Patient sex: M
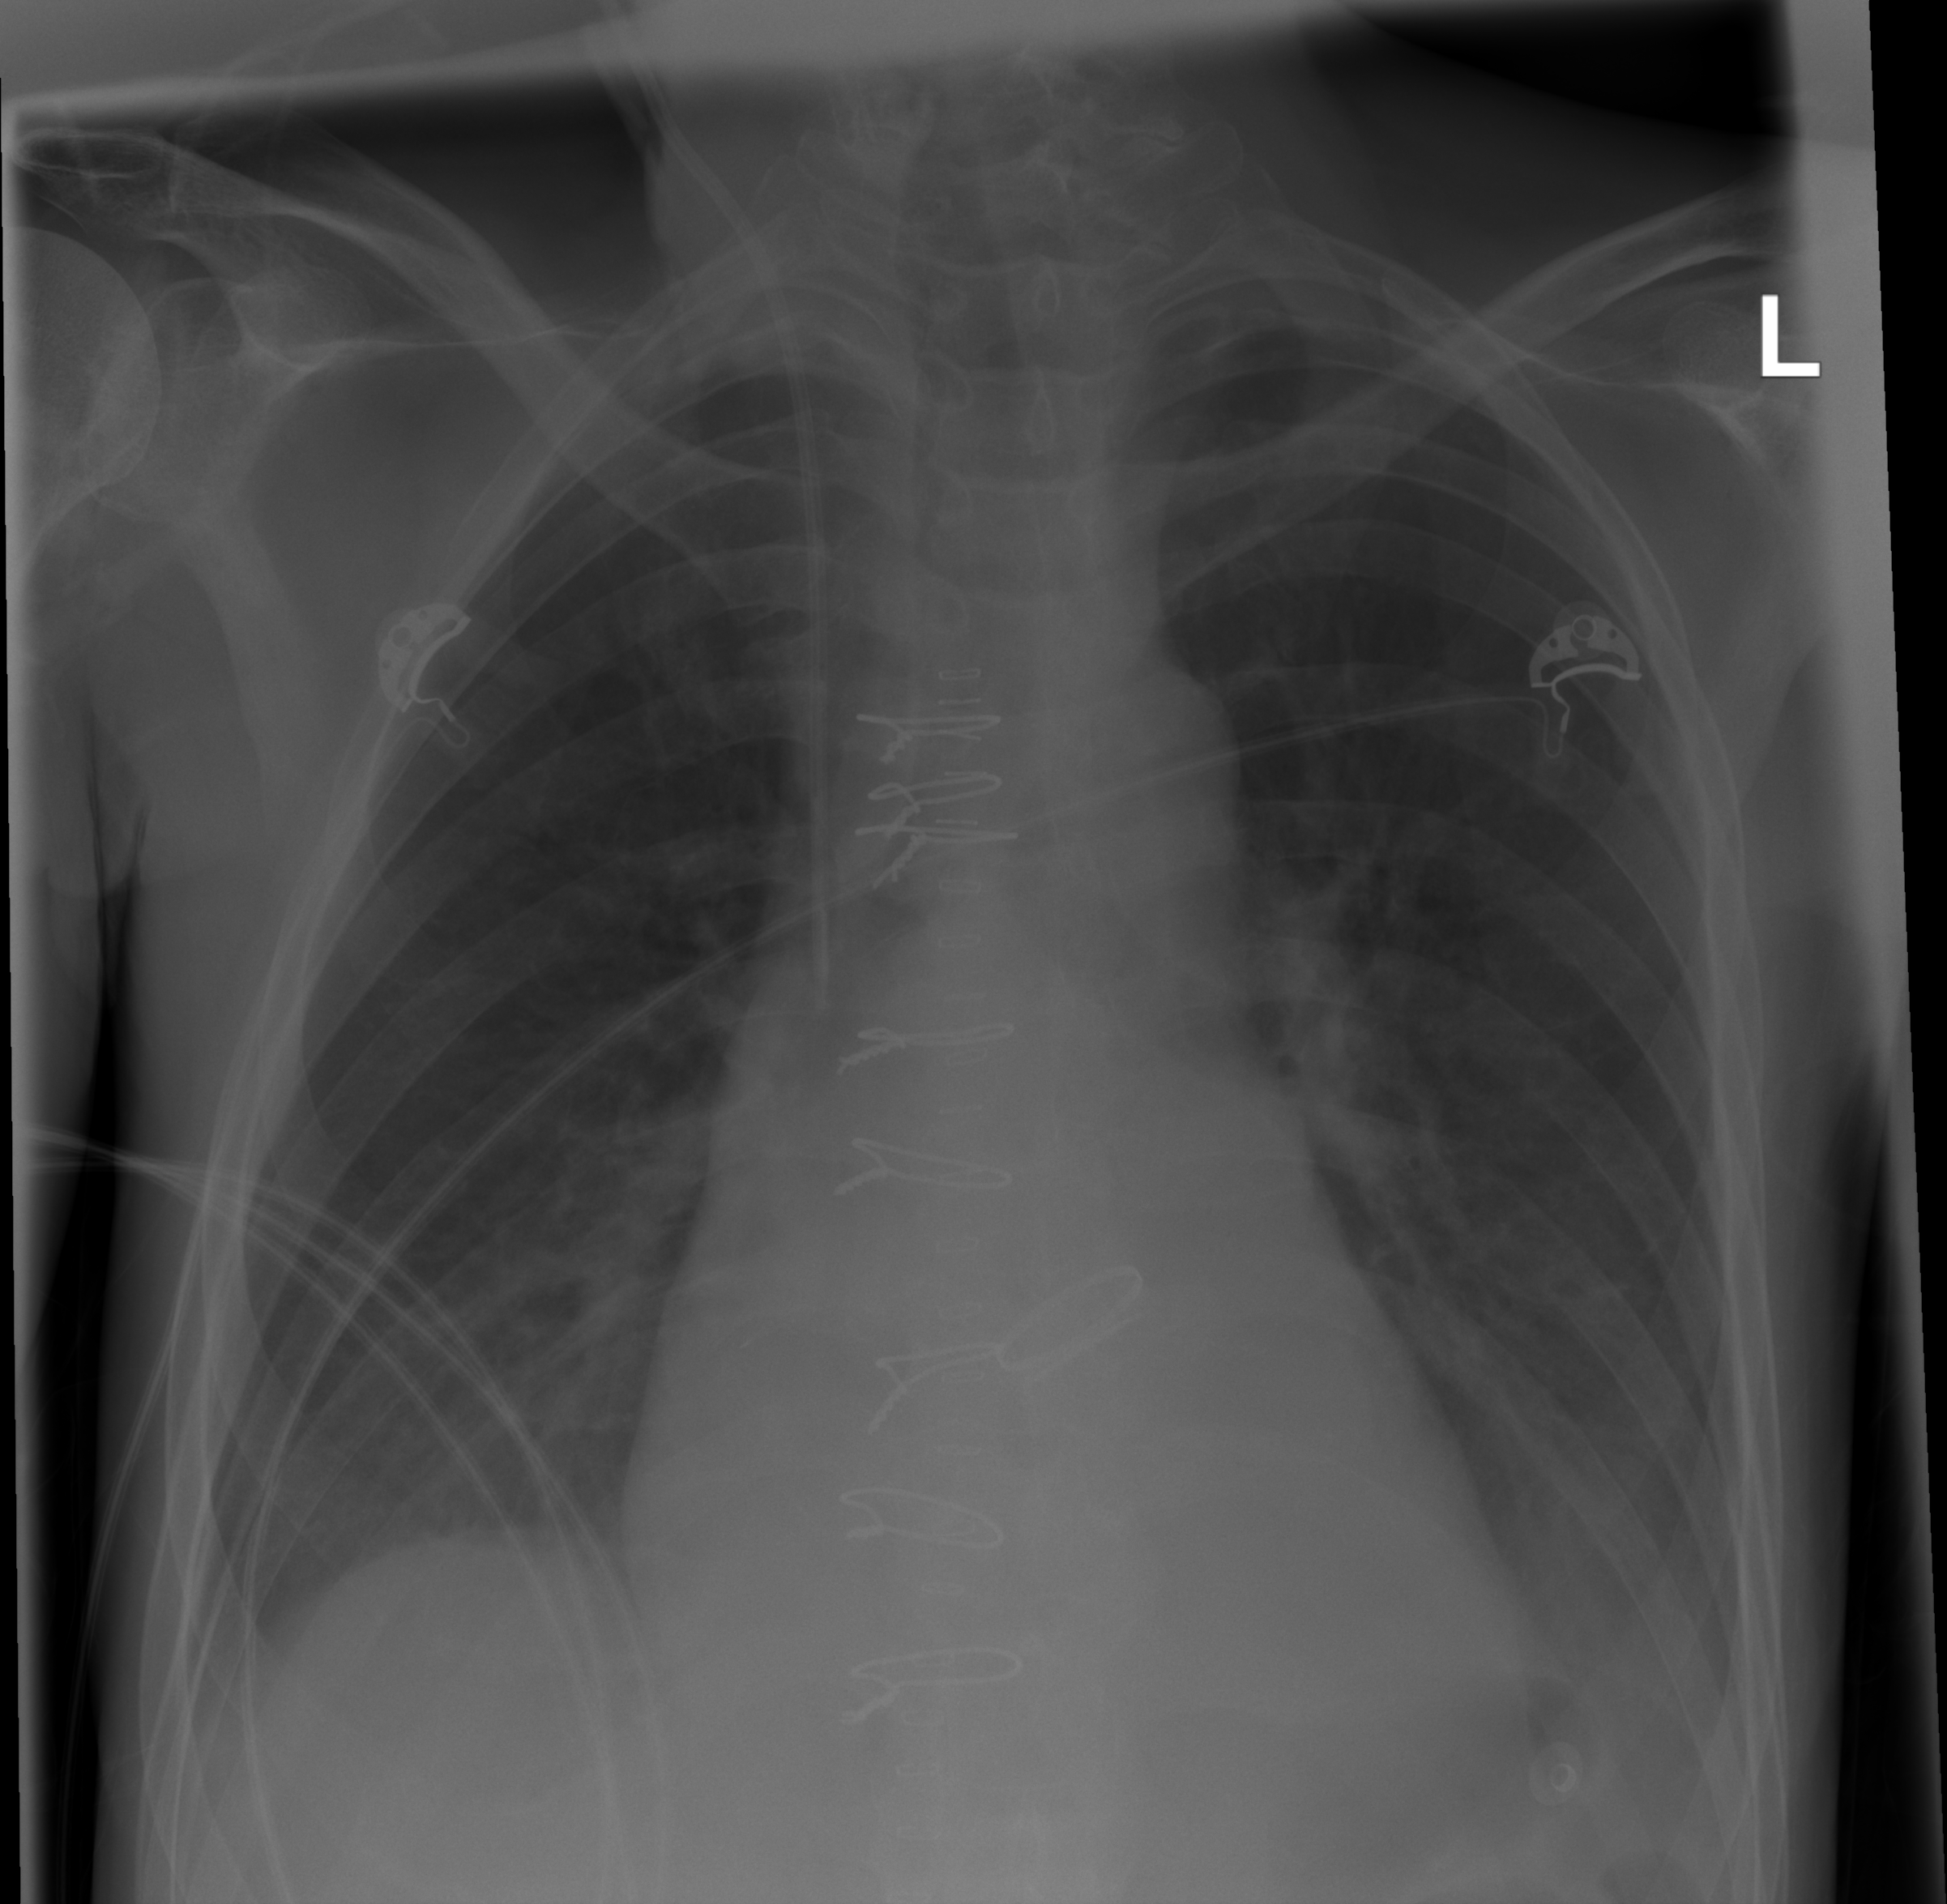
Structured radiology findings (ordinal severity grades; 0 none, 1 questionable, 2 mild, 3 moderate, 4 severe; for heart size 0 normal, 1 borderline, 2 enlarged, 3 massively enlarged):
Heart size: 0
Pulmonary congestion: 0
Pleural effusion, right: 2
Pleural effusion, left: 2
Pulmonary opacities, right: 0
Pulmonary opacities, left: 0
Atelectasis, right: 0
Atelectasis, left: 0